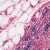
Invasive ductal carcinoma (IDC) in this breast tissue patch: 0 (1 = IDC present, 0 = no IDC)